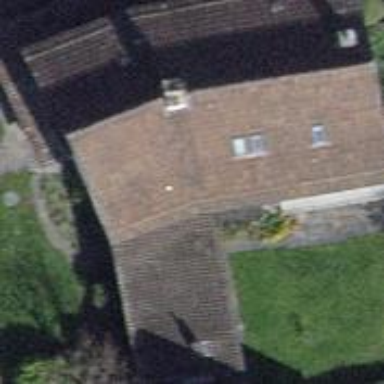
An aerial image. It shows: Detached building.